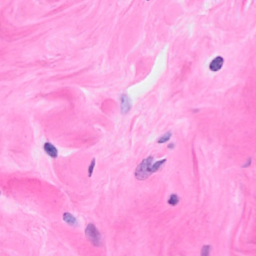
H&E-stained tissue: Breast